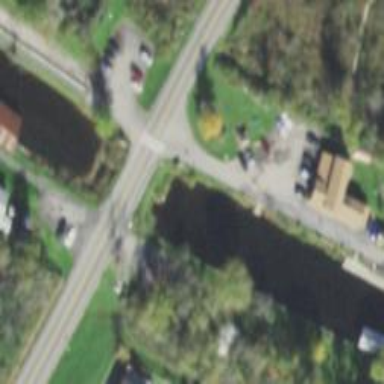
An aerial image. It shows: Marked road crossing.